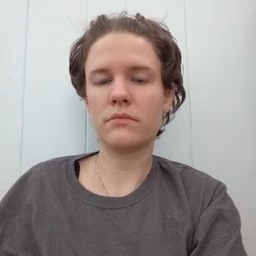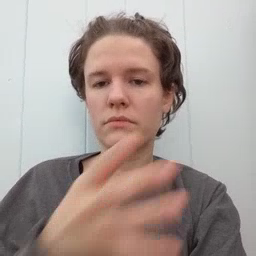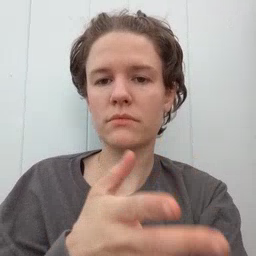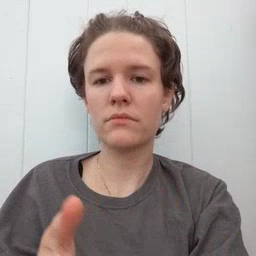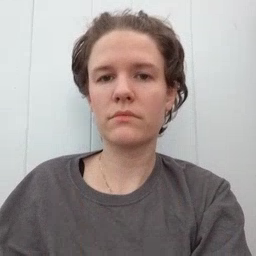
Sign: grandma